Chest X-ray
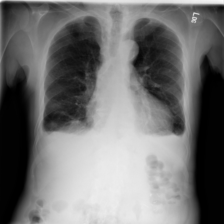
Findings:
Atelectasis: positive
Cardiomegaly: positive
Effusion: positive
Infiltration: positive
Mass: negative
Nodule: negative
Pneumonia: negative
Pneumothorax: negative
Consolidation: negative
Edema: negative
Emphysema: negative
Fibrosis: negative
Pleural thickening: negative
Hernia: negative